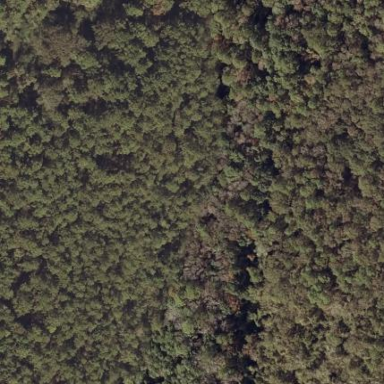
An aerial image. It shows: Forest with needle-leaved trees.